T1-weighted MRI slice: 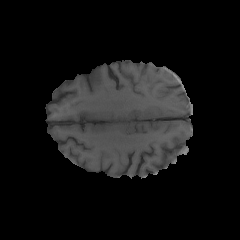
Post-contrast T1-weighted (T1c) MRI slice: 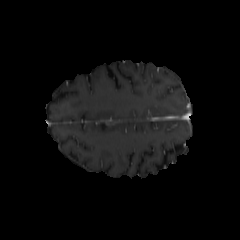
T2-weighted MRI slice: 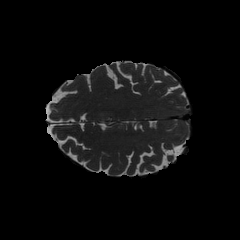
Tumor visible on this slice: no